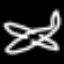
Label: airplane